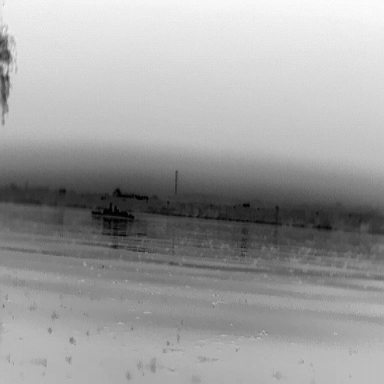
There is a warship in the infrared image.